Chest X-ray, AP view. Patient: 78 years old, sex M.
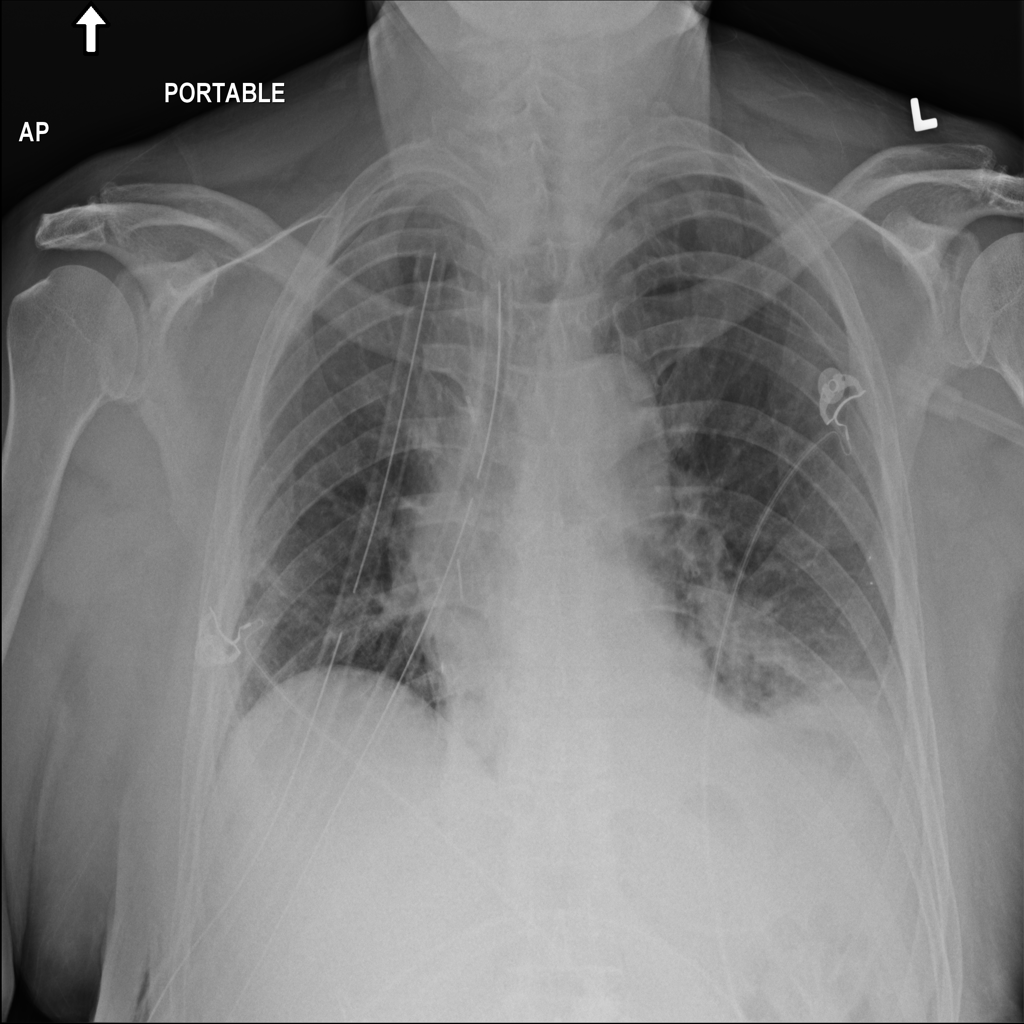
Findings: Atelectasis, Effusion, Pneumothorax